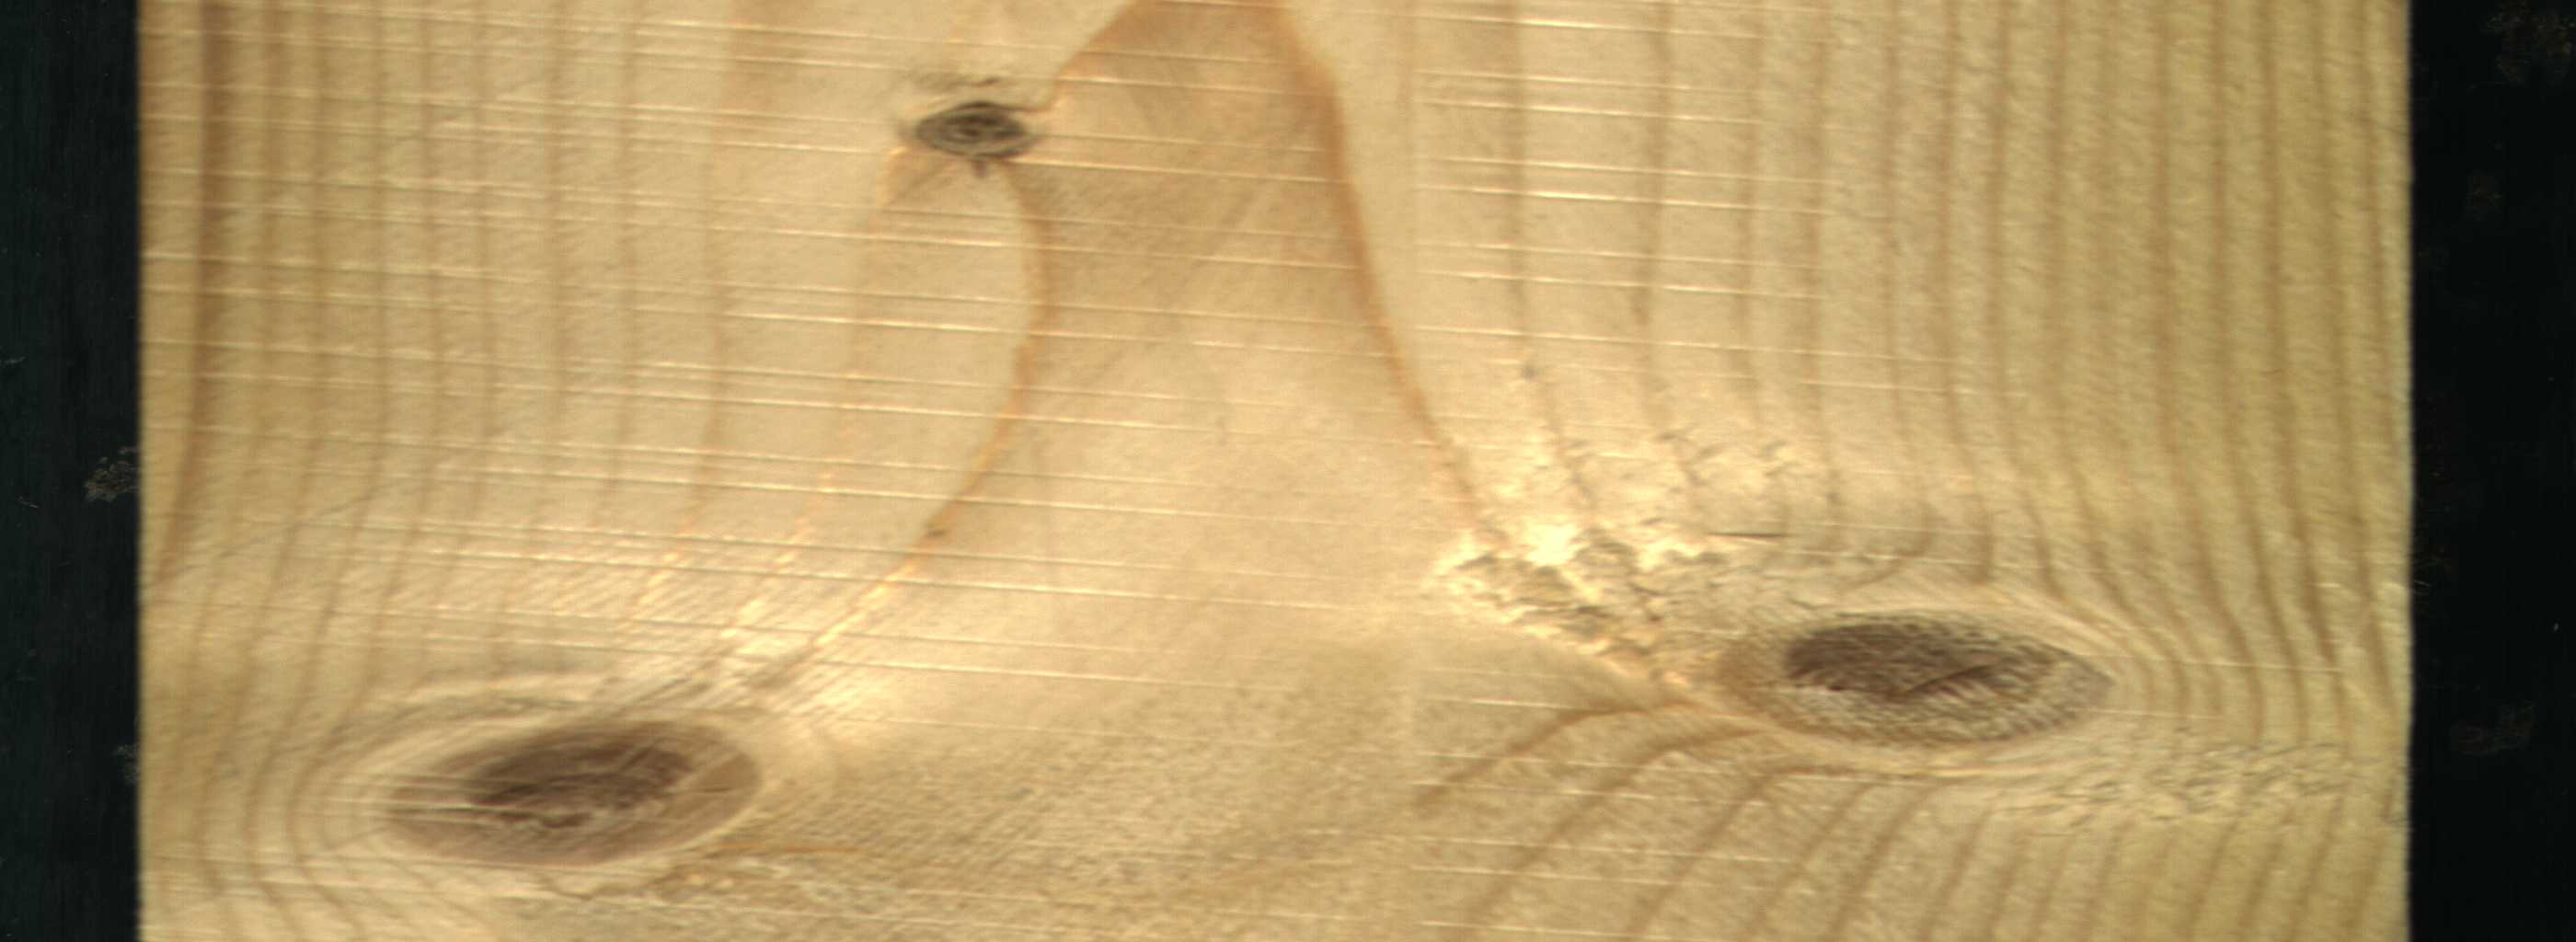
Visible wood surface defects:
knot_with_crack
Live_Knot
Live_Knot